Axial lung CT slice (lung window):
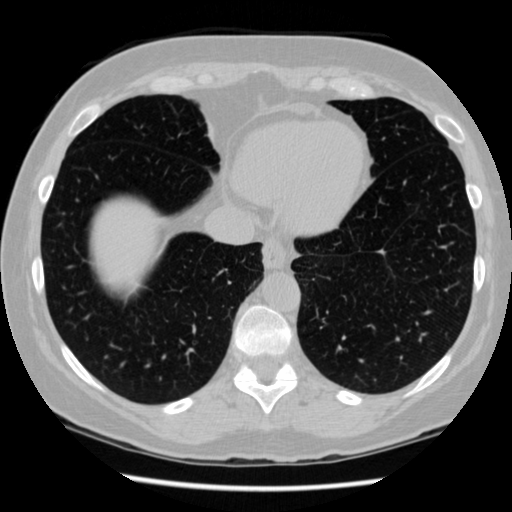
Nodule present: no